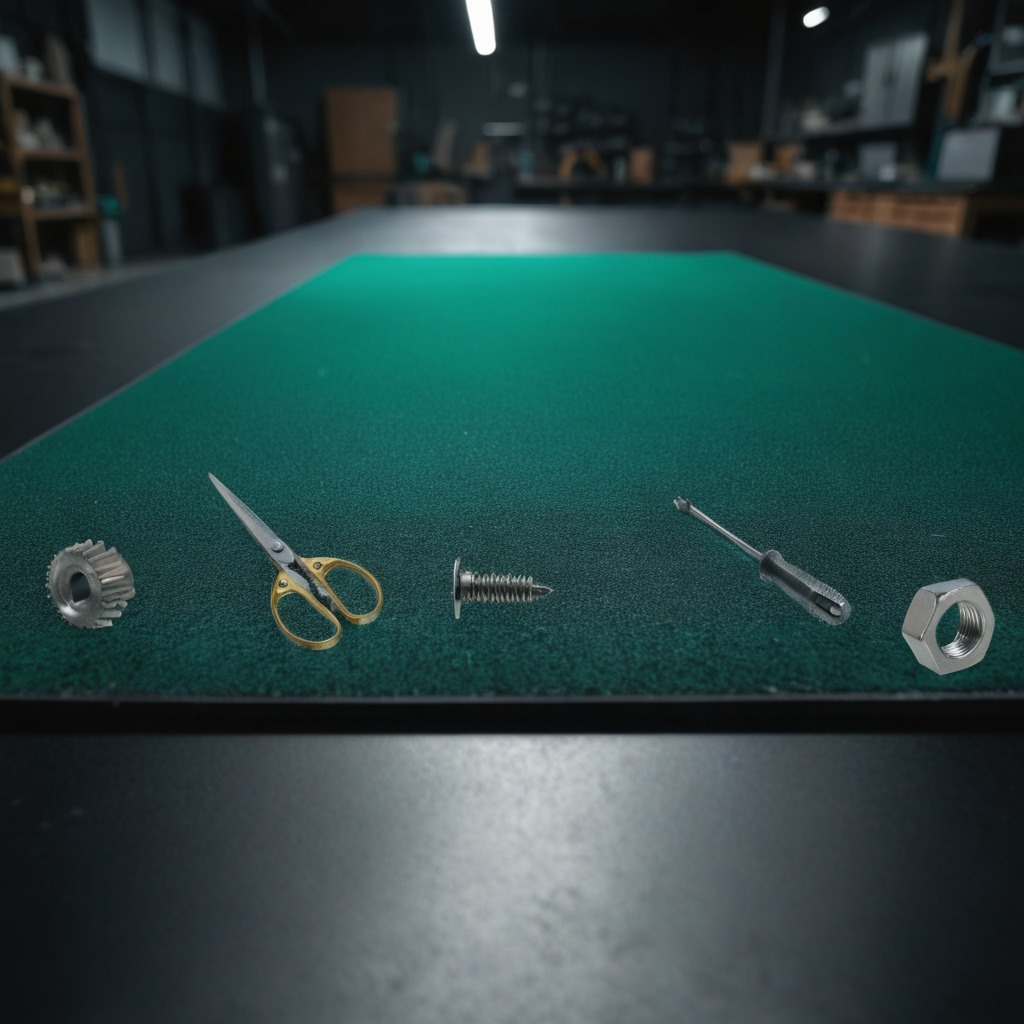
A gear with teeth, a screwdriver, a nut, and a pair of scissors are lying on the granite tabletop.